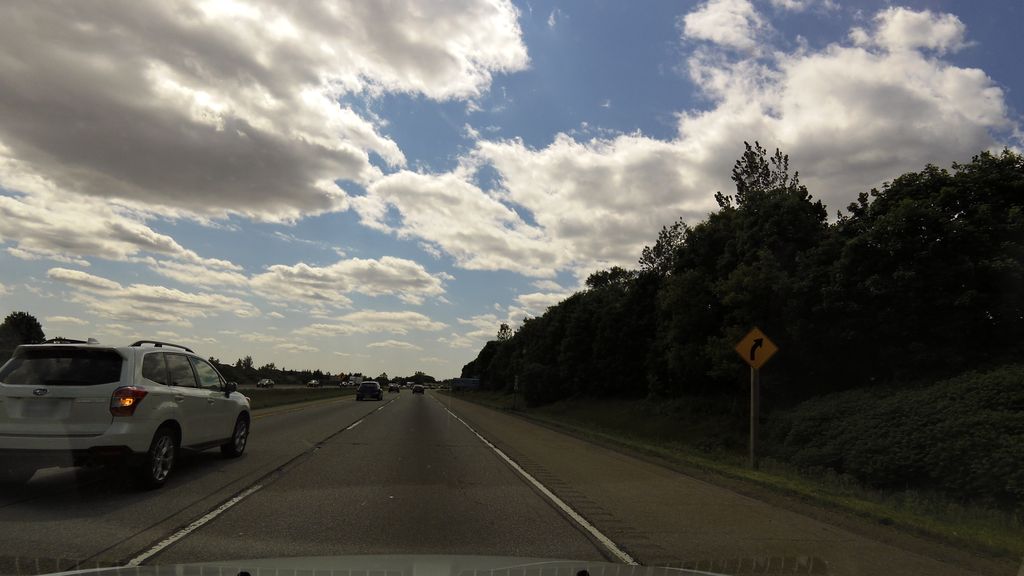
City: hamilton